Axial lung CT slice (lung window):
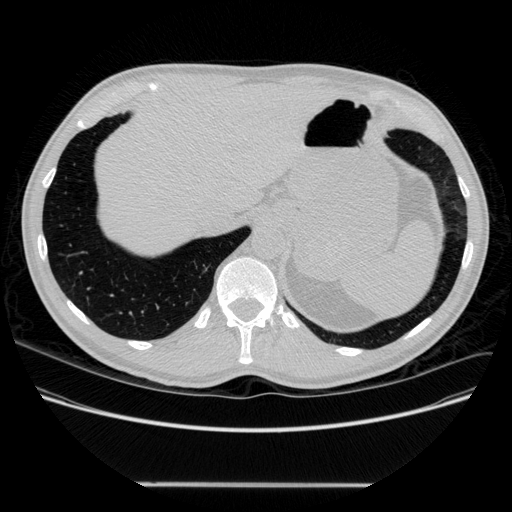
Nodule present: no